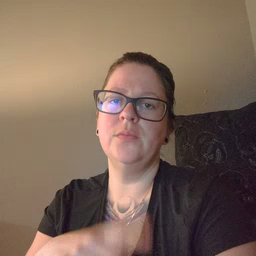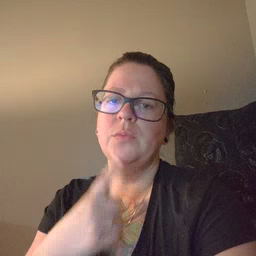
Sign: red